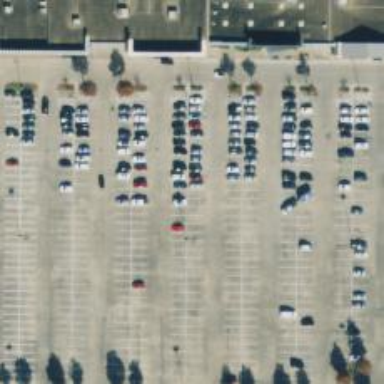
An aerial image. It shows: Parking space.